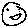
Label: smiley face